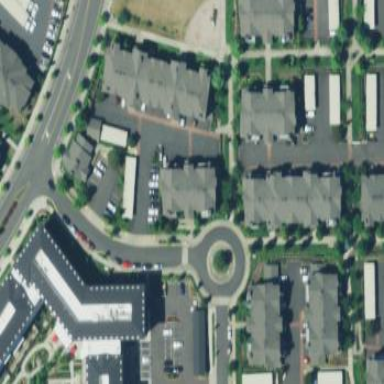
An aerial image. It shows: Residential area with apartments.